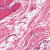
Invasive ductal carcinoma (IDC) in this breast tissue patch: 0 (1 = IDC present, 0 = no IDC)